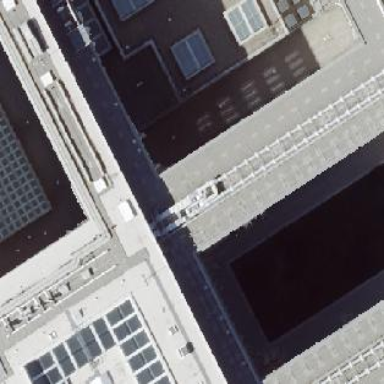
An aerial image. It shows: Building with flat roof.